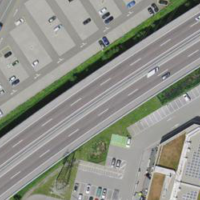
EUNIS habitat code: 57
Species observed at this site:
Jasminum nudiflorum